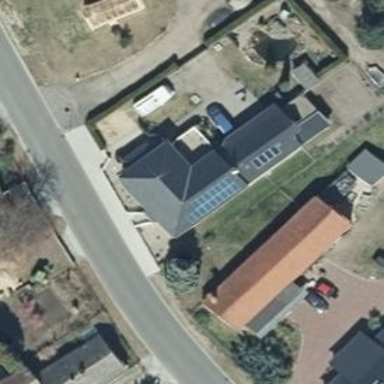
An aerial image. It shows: Building with gabled roof oriented along its structure. The roof is dark grey in color.